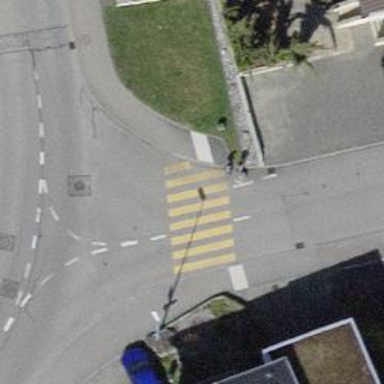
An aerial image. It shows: Uncontrolled zebra crossing on the road.